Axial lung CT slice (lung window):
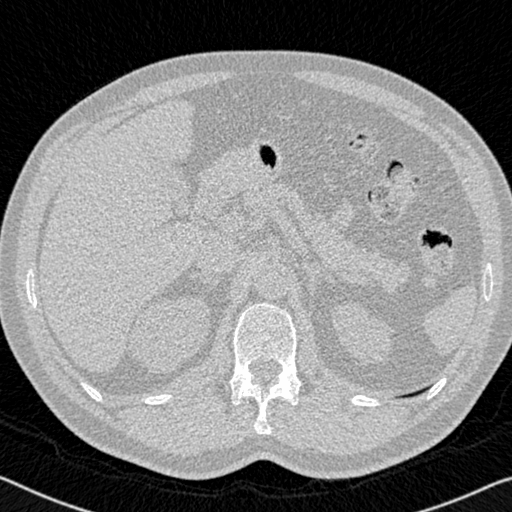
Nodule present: no